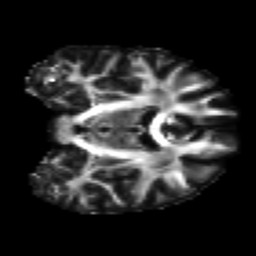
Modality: FA
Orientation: coronal
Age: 24
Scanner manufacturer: siemens
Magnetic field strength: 3 T
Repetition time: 4.52 s
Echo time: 0.084 s